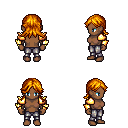
a pixel art fantasy rpg character, female body template, human, dark skin, gold arm armor, metal pants, dark blonde loose hair, four views (front, back, left, right), 2x2 character sprite sheet, small pixel art, hard edges, no anti-aliasing